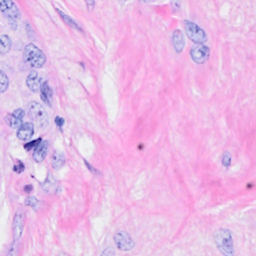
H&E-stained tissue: Breast